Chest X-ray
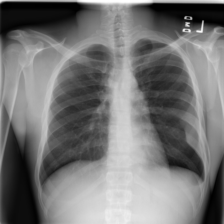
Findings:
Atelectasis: negative
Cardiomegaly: negative
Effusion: positive
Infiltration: positive
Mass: negative
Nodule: negative
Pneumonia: negative
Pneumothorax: negative
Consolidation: negative
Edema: negative
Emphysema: negative
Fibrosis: negative
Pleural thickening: negative
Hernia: negative